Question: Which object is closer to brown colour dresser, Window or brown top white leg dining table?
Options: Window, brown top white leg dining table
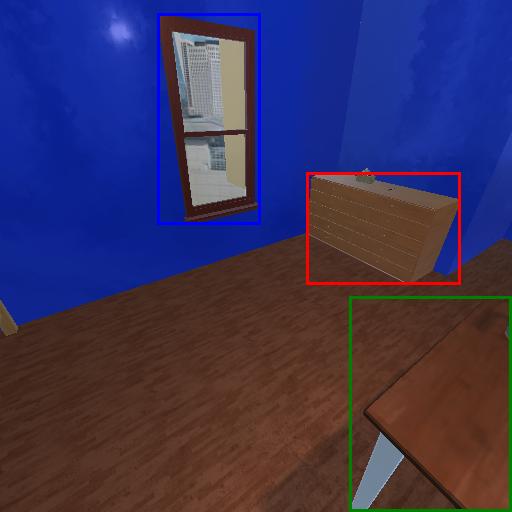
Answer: Window